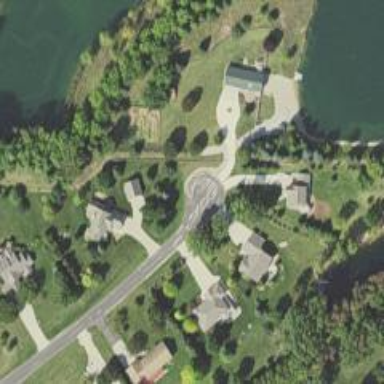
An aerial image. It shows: Driveway.